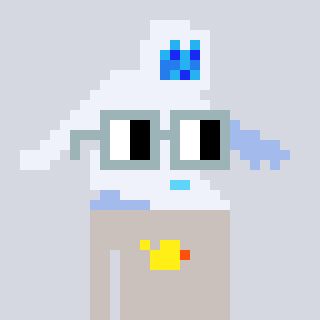
a pixel art character with square dark gray glasses, a yeti-shaped head and a foggrey-colored body on a cool background